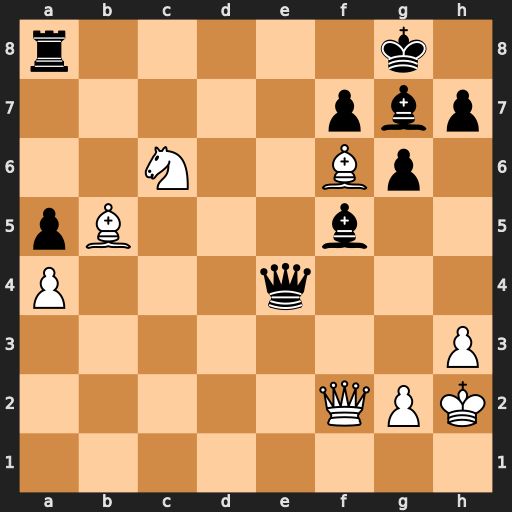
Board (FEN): r5k1/5pbp/2N2Bp1/pB3b2/P3q3/7P/5QPK/8
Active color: w
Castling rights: -
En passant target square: -
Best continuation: Ne7+ Kf8 Bc6 Qb4 Bxg7+ Kxg7 Nxf5+